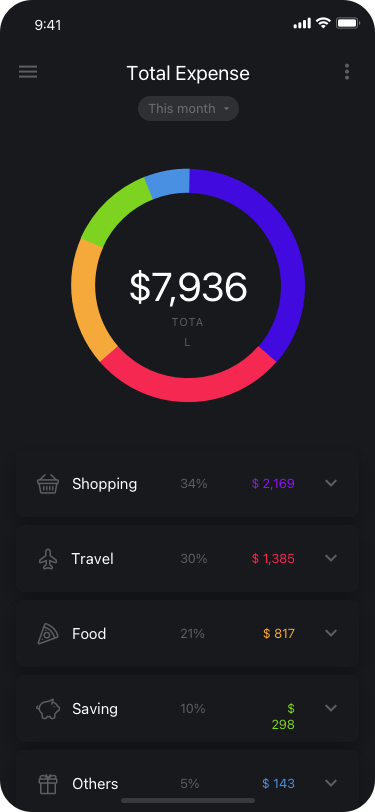
Text in this UI design:
34%
Shopping
$ 2,169
30%
Travel
$ 1,385
21%
Food
$ 817
10%
Saving
$ 298
5%
Others
$ 143
$7,936
TOTAL
This month
Total Expense